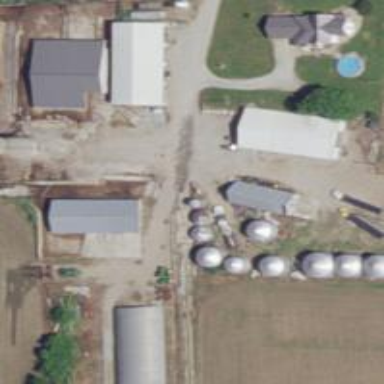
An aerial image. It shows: Silo.